Question: I want to implement horizontal progress bar with steps like shown in following img.

I could not find such native component in Android. Can anyone guide me on how to do it ?
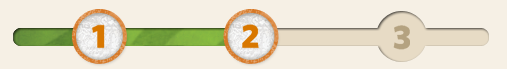
Answer: <URL>
<URL>
This answer is late to the party, but so far the best I've found is this repo from Anton46: <URL>
It's quite simple to setup too.
Heres an example:
<URL>